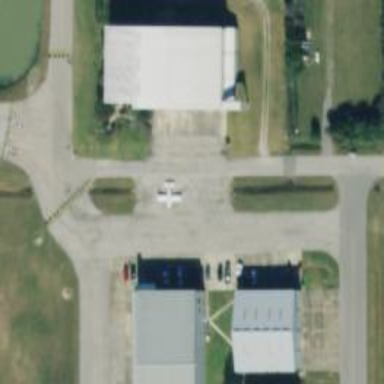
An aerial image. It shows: Service road within airport taxiway.